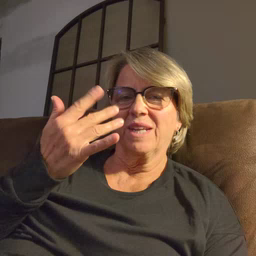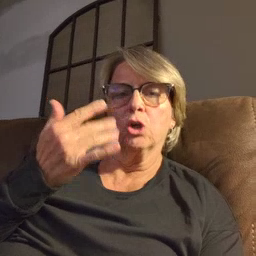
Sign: finger